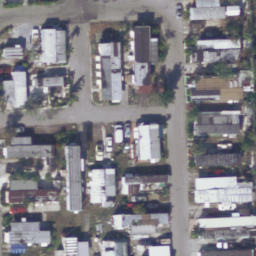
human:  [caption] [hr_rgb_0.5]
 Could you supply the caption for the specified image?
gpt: Lots of mobile homes arranged haphazardly with plants surrounded in the mobile home park .

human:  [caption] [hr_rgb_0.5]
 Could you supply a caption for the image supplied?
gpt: Many mobile homes arranged haphazardly in the mobile home park .

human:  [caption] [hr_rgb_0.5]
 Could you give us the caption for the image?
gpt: Many mobile homes arranged haphazardly in the mobile home park and some roads go through this area .

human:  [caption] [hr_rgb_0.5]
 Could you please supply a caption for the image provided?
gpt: Many mobile homes are closed to each other in the mobile home park .

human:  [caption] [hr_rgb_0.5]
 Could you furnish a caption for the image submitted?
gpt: Lots of mobile homes are closed to each other and some roads go through this area .